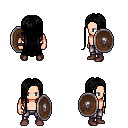
a pixel art fantasy rpg character, male body template, human, light skin, leather shoulder armor, metal pants, black extra-long hairstyle, maroon shoes, shield, four views (front, back, left, right), 2x2 character sprite sheet, small pixel art, hard edges, no anti-aliasing